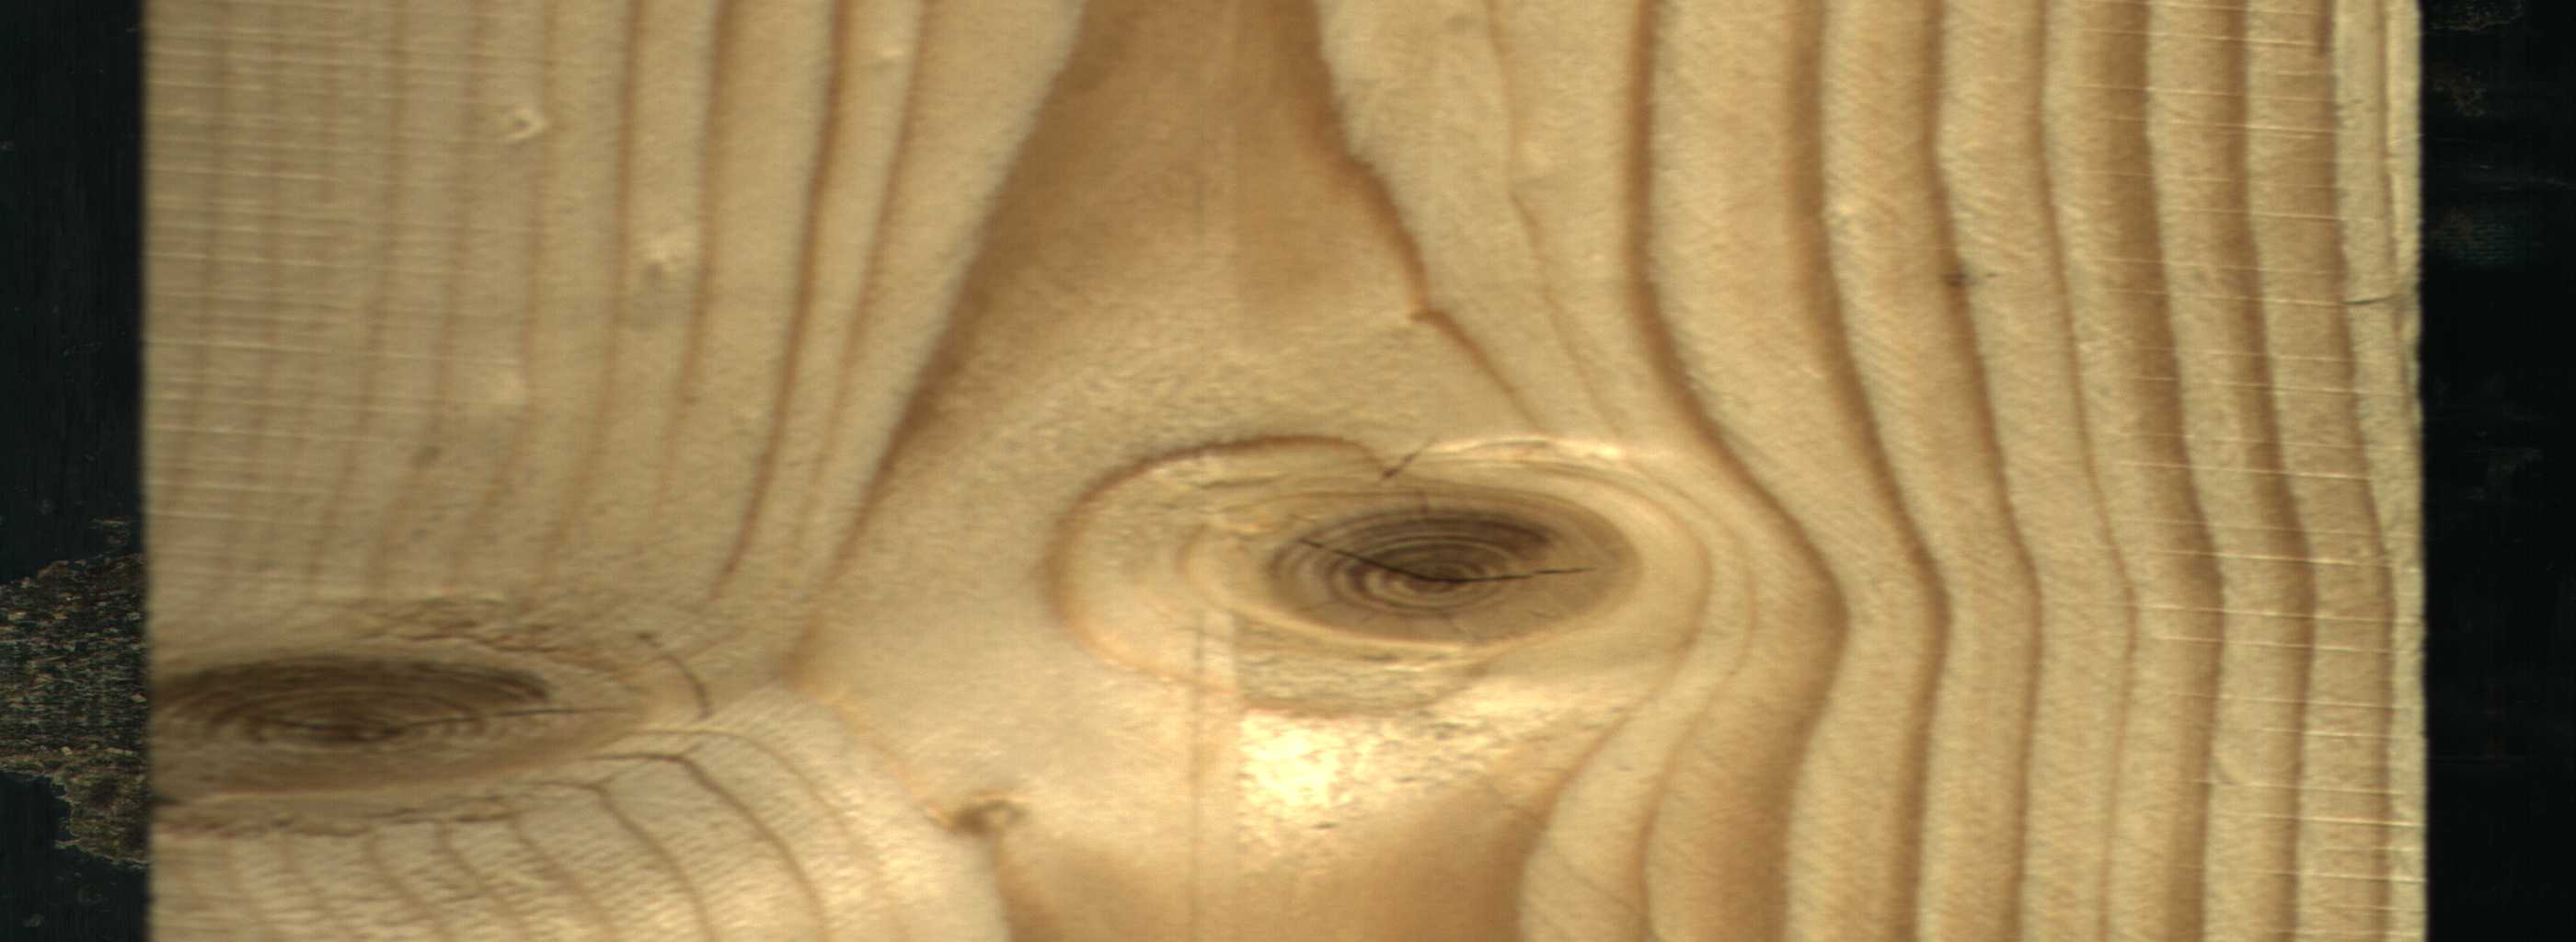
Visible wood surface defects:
knot_with_crack
knot_with_crack